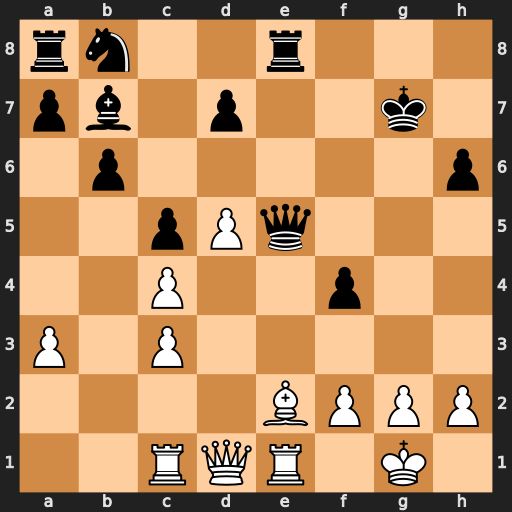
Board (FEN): rn2r3/pb1p2k1/1p5p/2pPq3/2P2p2/P1P5/4BPPP/2RQR1K1
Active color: w
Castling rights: -
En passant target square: -
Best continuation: Bf1 Qxe1 Qg4+ Kh8 Rxe1